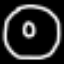
Label: donut